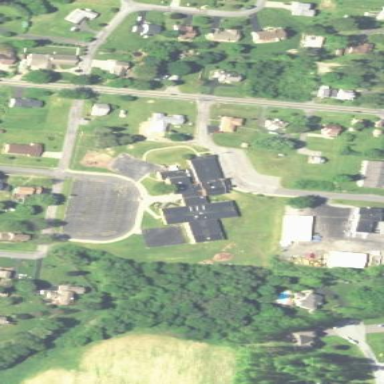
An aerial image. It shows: School building.